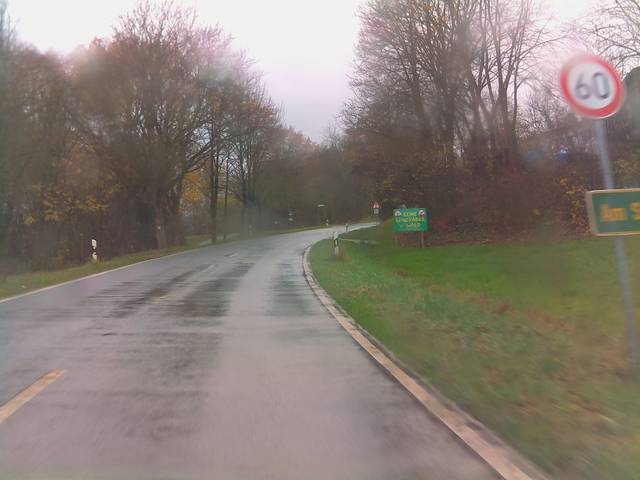
Region: Germany
Coordinates: 50.491, 9.67